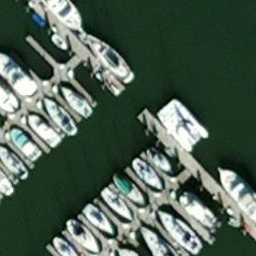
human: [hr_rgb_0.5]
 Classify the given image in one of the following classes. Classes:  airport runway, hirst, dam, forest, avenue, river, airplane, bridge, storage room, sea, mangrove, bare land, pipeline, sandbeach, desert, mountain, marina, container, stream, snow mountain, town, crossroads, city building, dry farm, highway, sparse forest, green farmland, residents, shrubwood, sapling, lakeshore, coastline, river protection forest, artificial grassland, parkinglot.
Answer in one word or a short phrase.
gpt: marina